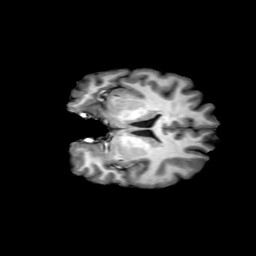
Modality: T1w
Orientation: coronal
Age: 34
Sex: female
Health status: healthy